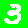
Digit: 3